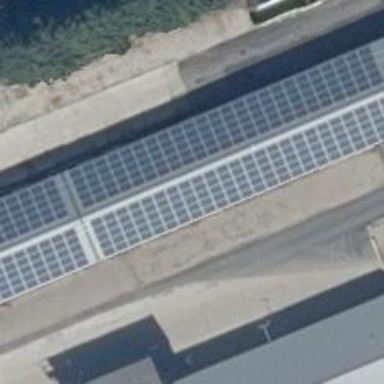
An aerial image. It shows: Solar power generator utilizing photovoltaic technology with solar photovoltaic panels.